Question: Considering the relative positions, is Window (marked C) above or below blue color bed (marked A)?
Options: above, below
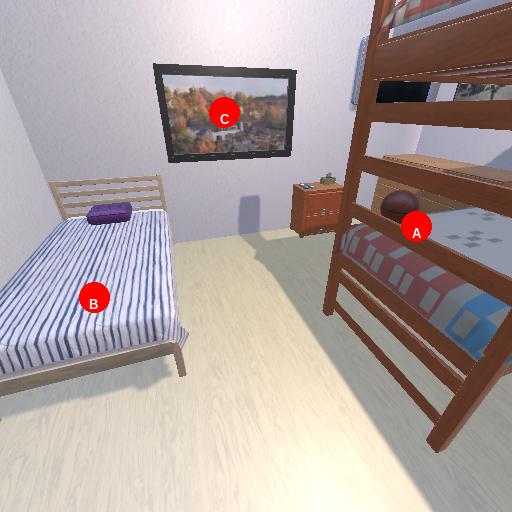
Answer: above